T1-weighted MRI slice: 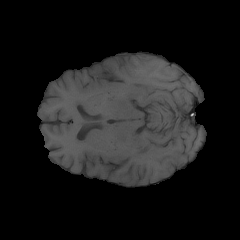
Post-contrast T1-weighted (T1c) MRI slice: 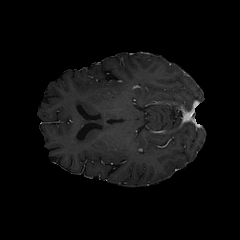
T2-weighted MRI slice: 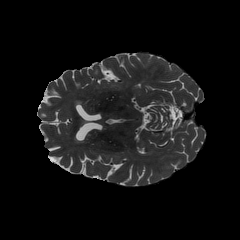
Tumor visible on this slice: yes